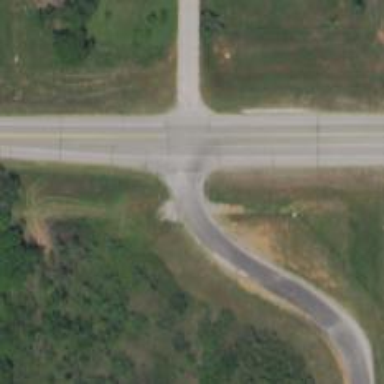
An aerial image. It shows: Stop road.